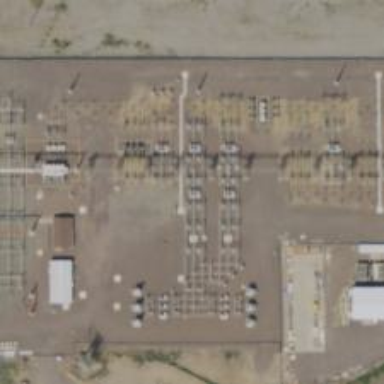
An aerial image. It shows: Switch for power supply.